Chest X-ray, AP view. Patient: 46 years old, sex M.
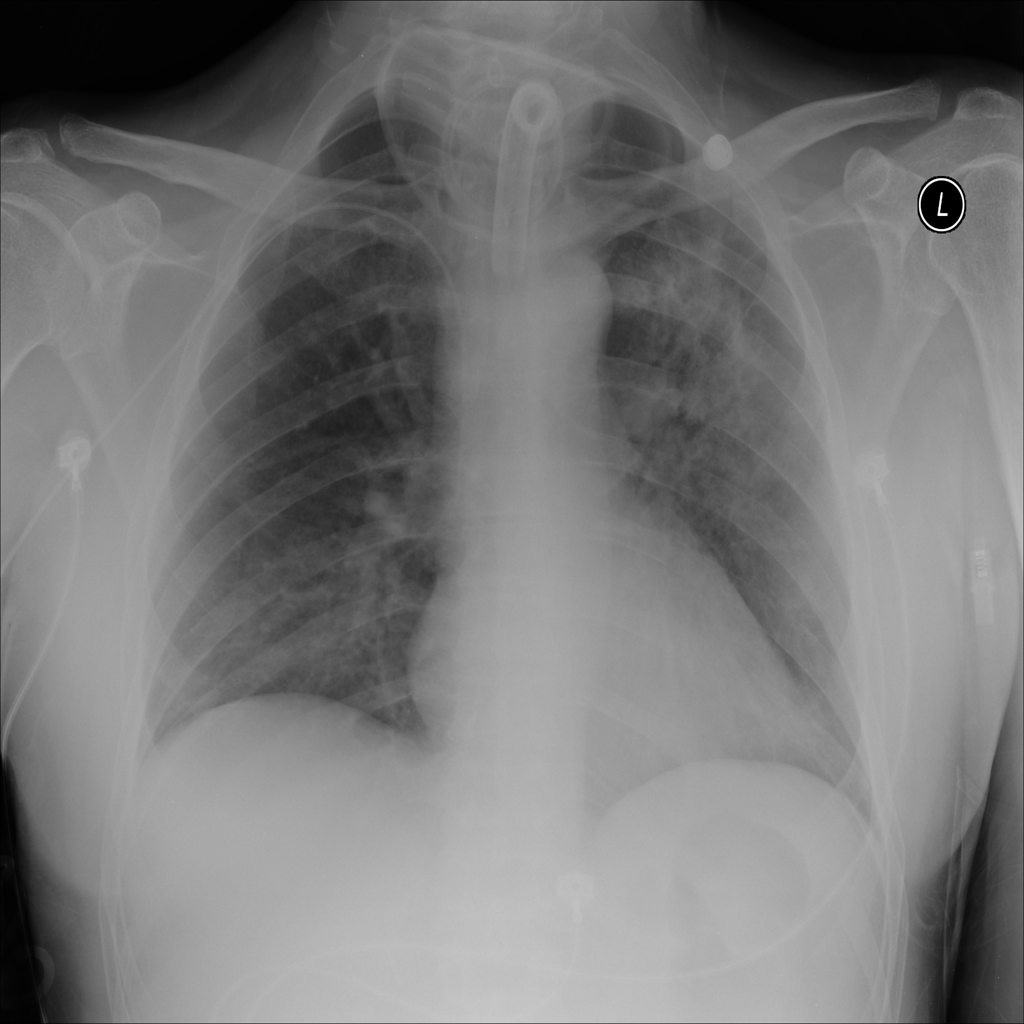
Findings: No Finding